Brain MRI, t2w sequence, axial 2D slice.
Patient: age 34, sex M, weight 95 kg, height 1.95 m
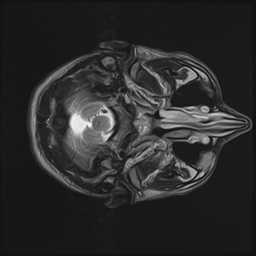